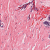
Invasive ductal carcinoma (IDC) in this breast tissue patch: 0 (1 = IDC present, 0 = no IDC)